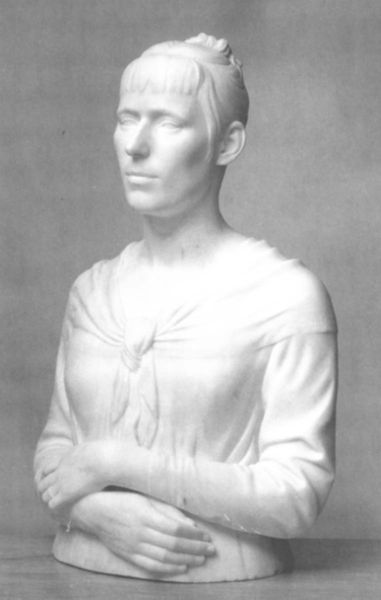
Titel: Julia Brewster
Künstler: Adolf von Hildebrand
Schlagwörter: hand, mädchen, brust, busen, finger, frau, frisur, grau, haar, marmor, mund, nase, ohr, stirn, weiss, tuch, arm, arme, bluse, knoten, stein, hals, hände, haare, kinn, locke, sanft, schulter, pony, skulptur, dutt, ruhig, gefaltet, ernst, streng, büste, halstuch, oberkörper, dünn, geschlossen, oberarm, fliessend, porzellan, verschränkt, ponny, schultertuch, angewinkelt, müde, freundlich, gekreuzt, ehering, gefalten, müse, bauchweh